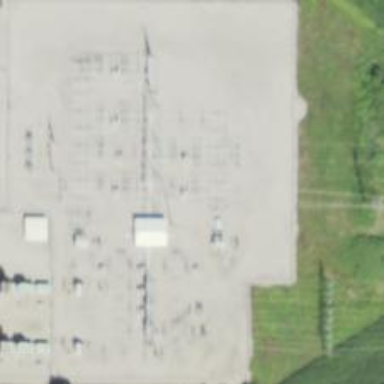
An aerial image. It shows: Switch used for power control.